Field crop: maize
Growth stage: 2
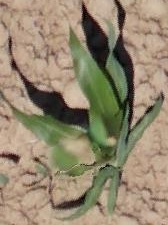
Species: maize